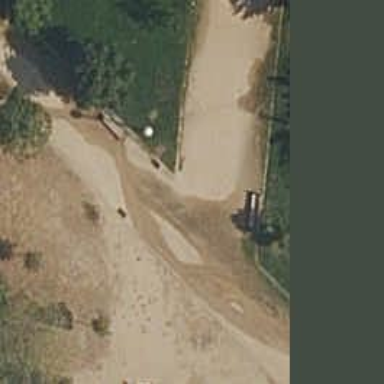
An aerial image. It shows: Brown bench.